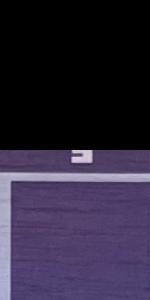
Label: Empty